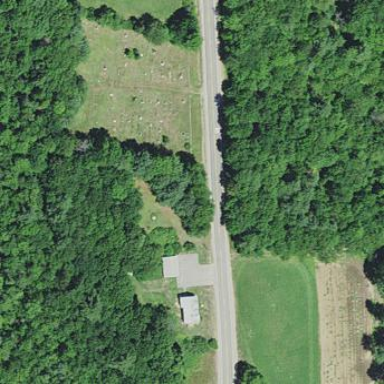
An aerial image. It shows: Cemetery.